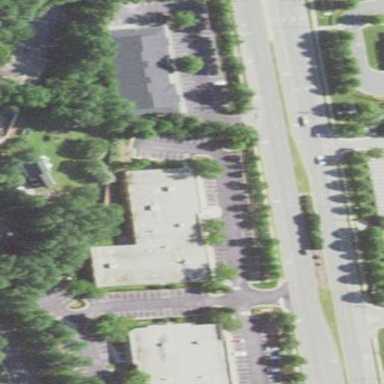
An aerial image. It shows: Commercial building.